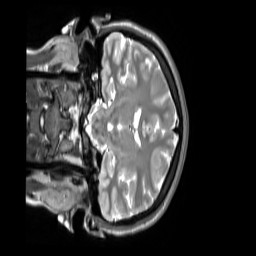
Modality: T2w
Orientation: coronal
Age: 23
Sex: female
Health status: ill
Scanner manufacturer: siemens
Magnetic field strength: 3 T
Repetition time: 2.8 s
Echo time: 0.326 s